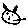
Label: cat